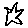
Label: star